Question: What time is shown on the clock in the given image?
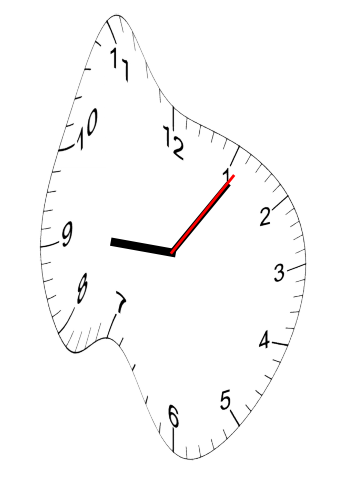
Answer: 09:06:06